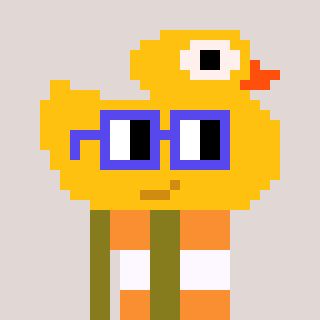
a pixel art character with square blue glasses, a ducky-shaped head and a gunk-colored body on a warm background